Question:
I have set these properties in pie chart, still labels are not fully visible.labels are only visible on clicking on any of the slice, but it is not visible when the page it loaded,what should i do now?
'''
yearChart
.width(200)
.height(200)
.dimension(yearDim)
.group(countPerYear)
.innerRadius(20)
.drawPaths(true)
.externalRadiusPadding(30)
.externalLabels(40);
monthChart
.width(200)
.height(200)
.dimension(dist)
.group(countPerDist)
.innerRadius(20)
.drawPaths(true)
.externalRadiusPadding(30)
.externalLabels(40);
'''
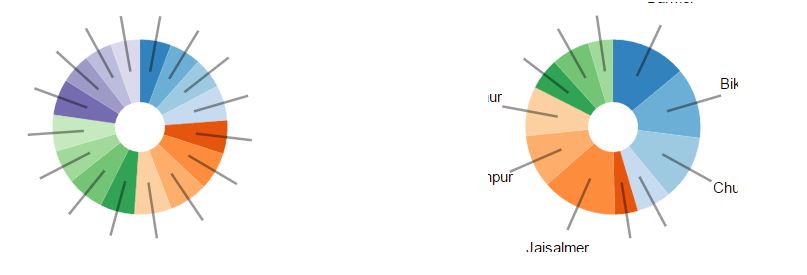
Answer: Finally I solved the problem. I only had to add '.minAngleForLabel(0)' so that all labels are shown.

'''
yearChart
.width(300)
.height(300)
.dimension(yearDim)
.group(countPerYear)
.drawPaths(true)
.externalRadiusPadding(60)
.minAngleForLabel(0)
.externalLabels(40);
'''